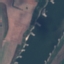
Land use / land cover class: River